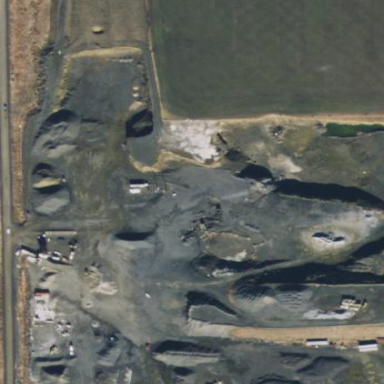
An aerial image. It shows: Quarry area.